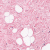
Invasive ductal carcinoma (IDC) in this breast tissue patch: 0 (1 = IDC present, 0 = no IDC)